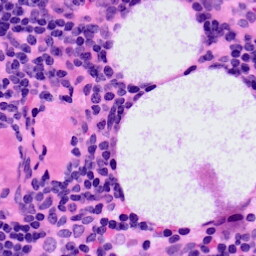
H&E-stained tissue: LymphNode